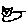
Label: cat